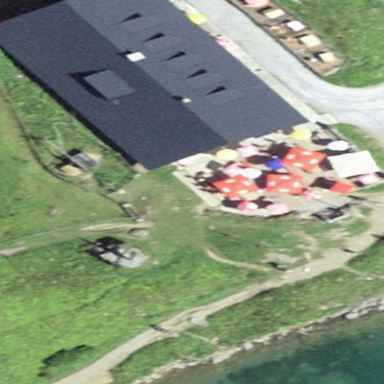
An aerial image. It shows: Building that houses restaurant.